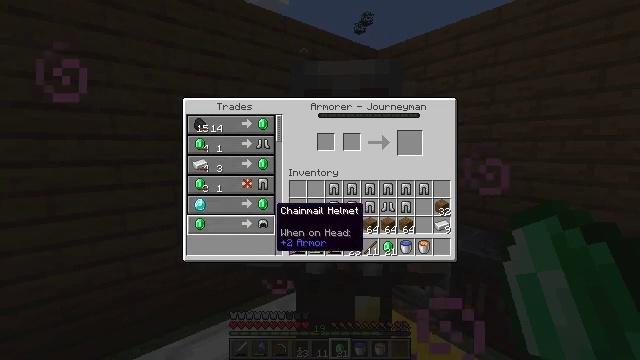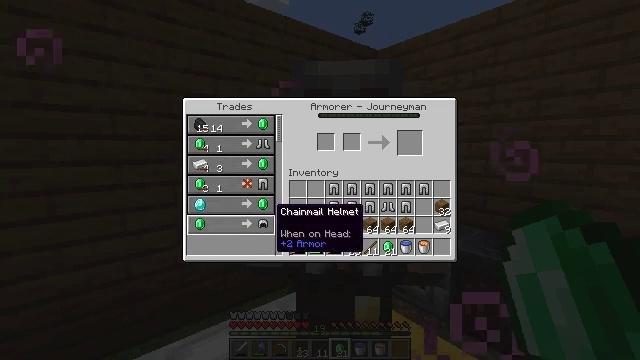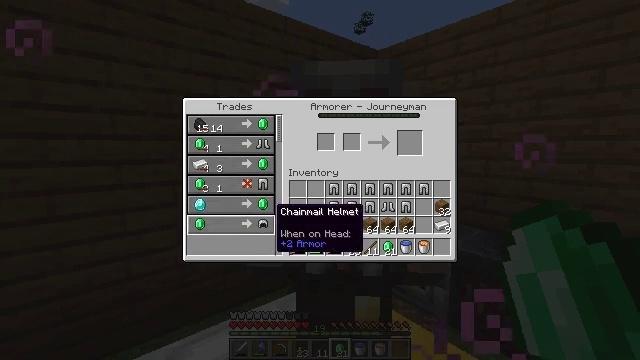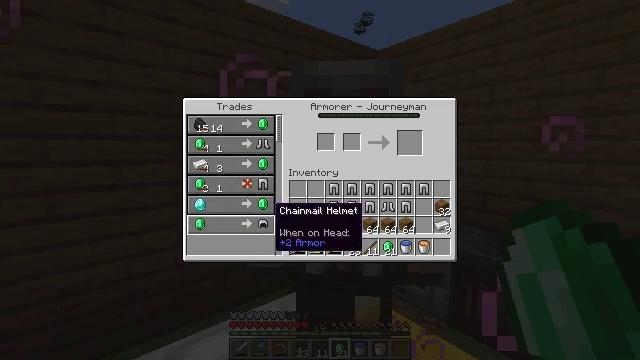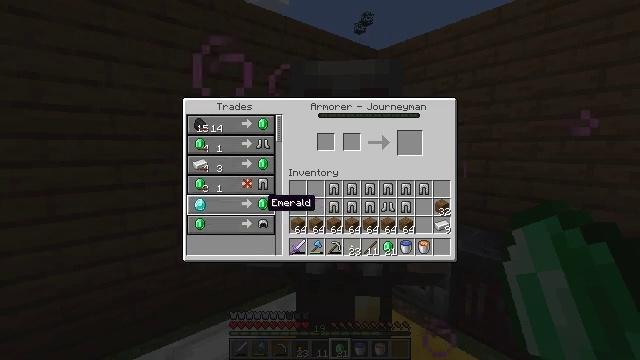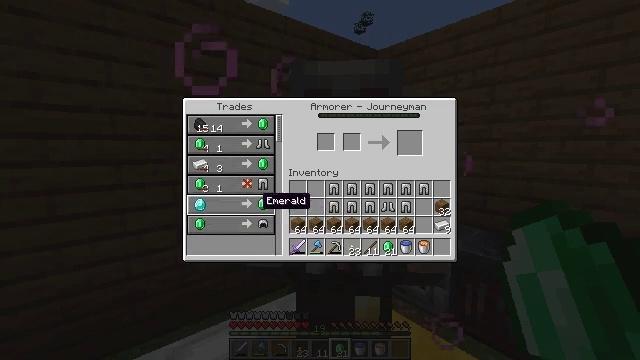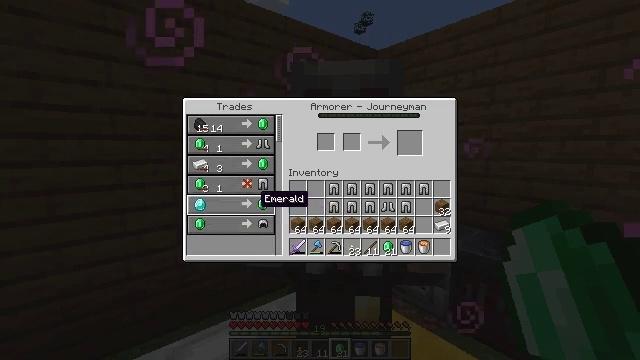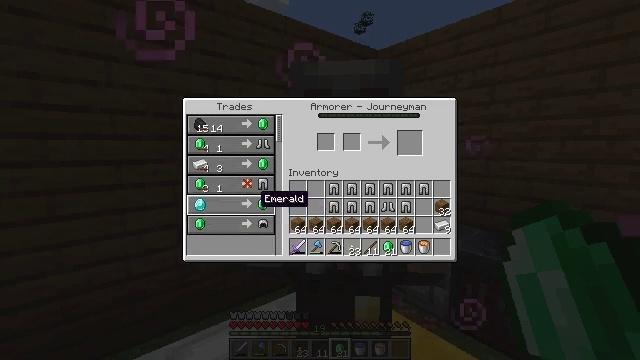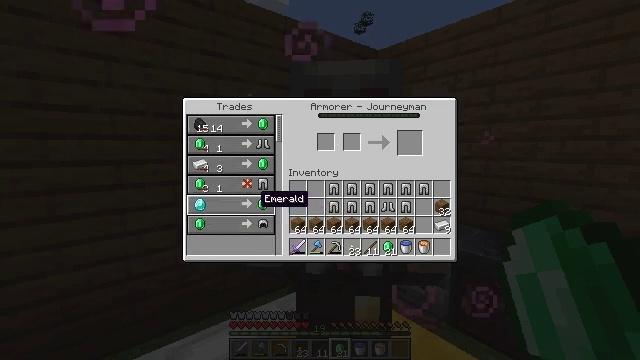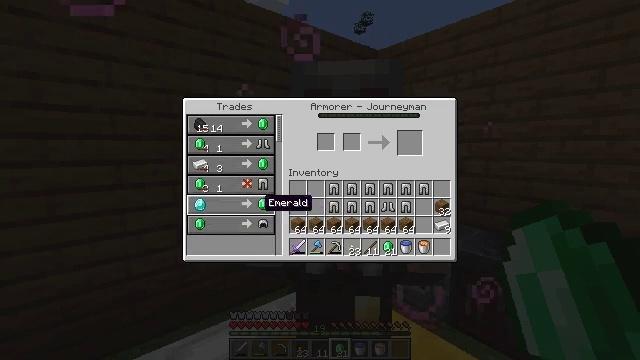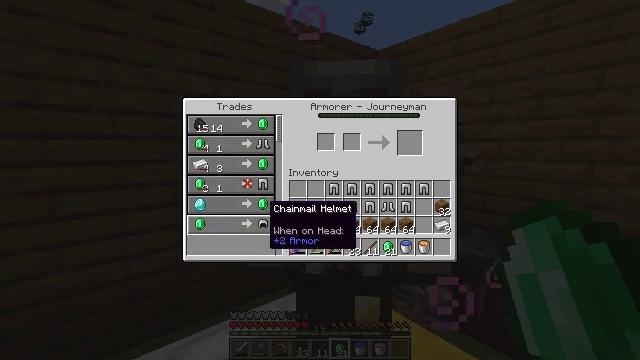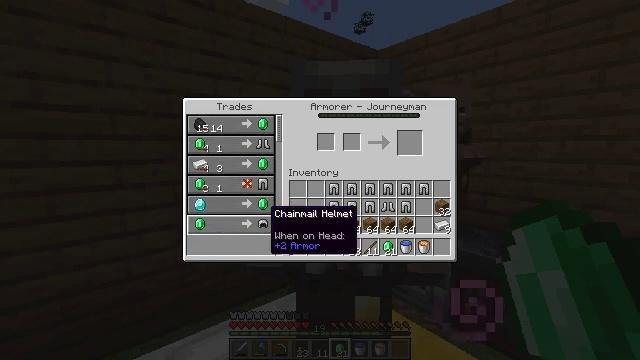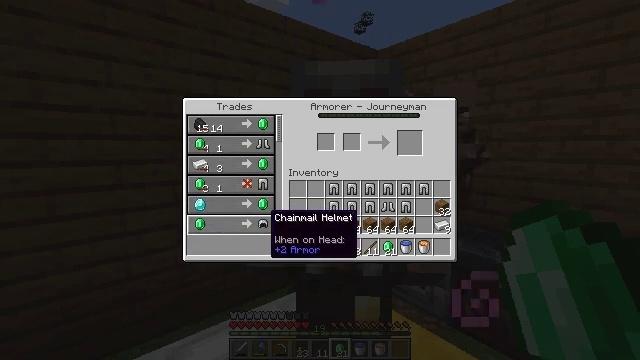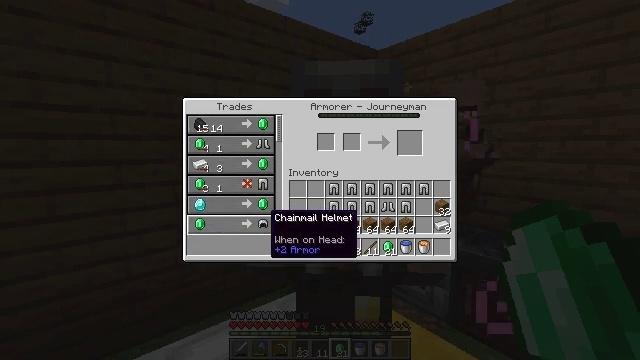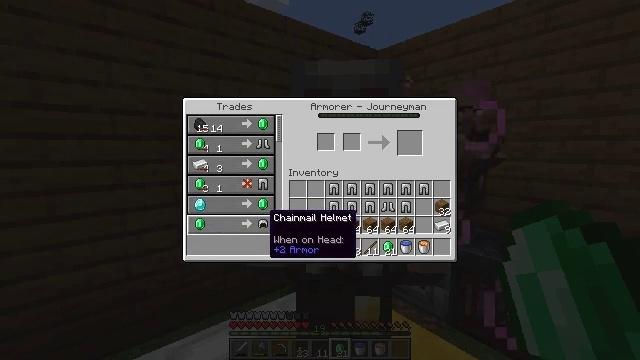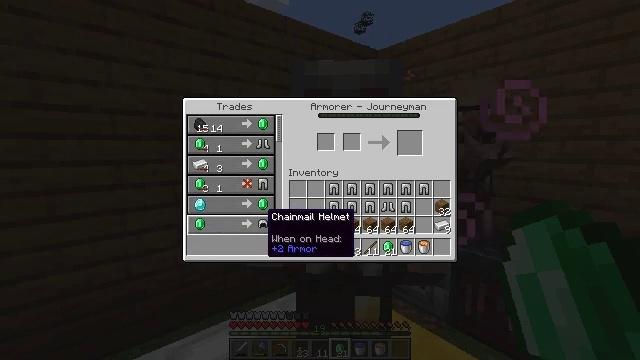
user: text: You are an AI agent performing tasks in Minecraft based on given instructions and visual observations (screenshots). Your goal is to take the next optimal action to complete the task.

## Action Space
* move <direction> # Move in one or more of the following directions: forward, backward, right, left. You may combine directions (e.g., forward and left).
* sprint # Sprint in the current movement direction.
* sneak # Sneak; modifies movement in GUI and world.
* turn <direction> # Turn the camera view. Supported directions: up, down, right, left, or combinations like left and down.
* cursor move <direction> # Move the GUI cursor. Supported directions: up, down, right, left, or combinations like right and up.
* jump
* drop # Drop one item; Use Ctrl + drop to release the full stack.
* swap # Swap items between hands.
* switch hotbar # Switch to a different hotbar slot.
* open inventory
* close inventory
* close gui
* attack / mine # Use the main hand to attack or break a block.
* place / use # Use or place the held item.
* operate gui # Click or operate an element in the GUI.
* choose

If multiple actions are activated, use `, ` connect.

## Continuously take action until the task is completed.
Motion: motion action
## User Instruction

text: Use materials to craft a chainmail helmet.
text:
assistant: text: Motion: no_op
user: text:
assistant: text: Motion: no_op
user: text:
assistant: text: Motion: no_op
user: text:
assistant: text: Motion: cursor move left and up
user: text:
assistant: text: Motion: no_op
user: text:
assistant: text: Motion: no_op
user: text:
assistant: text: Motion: no_op
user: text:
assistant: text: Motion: no_op
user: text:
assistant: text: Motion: no_op
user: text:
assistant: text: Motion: no_op
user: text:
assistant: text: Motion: no_op
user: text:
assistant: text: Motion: no_op
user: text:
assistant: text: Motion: no_op
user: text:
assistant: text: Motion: no_op
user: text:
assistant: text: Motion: no_op
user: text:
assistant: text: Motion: no_op
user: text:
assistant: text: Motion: no_op
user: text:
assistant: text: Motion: no_op
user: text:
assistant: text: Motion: no_op
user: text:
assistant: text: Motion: no_op
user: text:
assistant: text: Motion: no_op
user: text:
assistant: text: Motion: no_op
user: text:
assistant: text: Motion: no_op
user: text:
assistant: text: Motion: no_op
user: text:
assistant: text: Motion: operate gui
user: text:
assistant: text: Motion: operate gui
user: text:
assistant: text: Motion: operate gui
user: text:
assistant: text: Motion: no_op
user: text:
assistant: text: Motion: no_op
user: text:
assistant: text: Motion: no_op